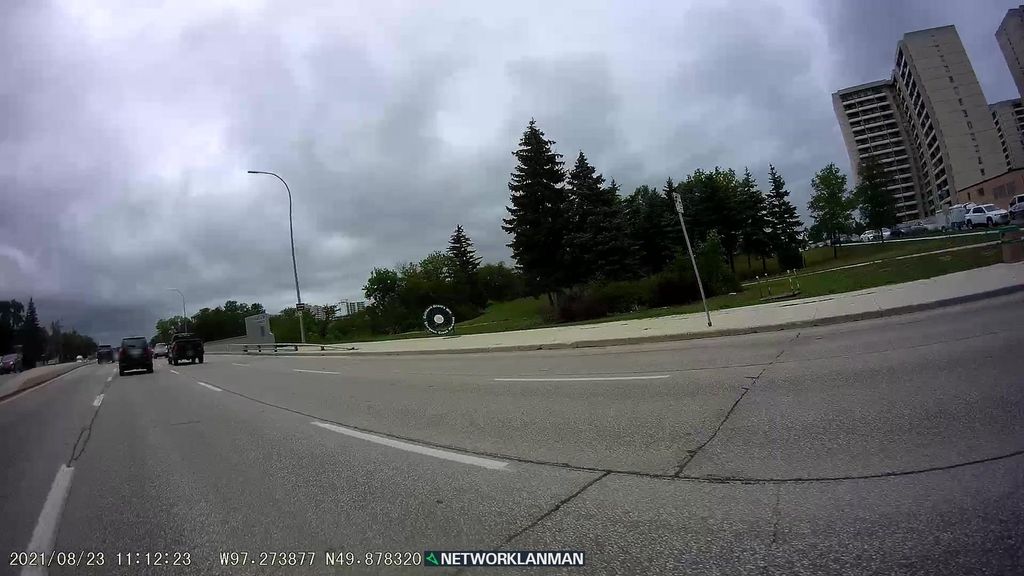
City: winnipeg